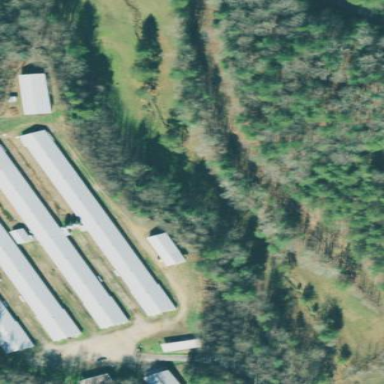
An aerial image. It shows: Farm auxiliary building.